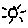
Label: sun